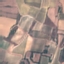
Land use / land cover: PermanentCrop